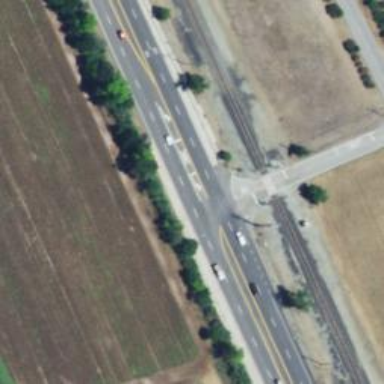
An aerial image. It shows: Stop road.